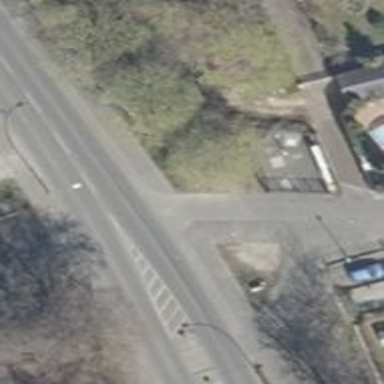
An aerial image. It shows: Road with "give way" sign.